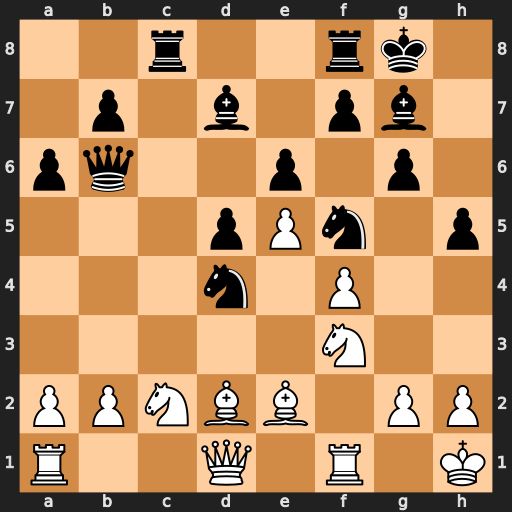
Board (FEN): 2r2rk1/1p1b1pb1/pq2p1p1/3pPn1p/3n1P2/5N2/PPNBB1PP/R2Q1R1K
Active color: w
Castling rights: -
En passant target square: -
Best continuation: Ncxd4 Nxd4 Be3